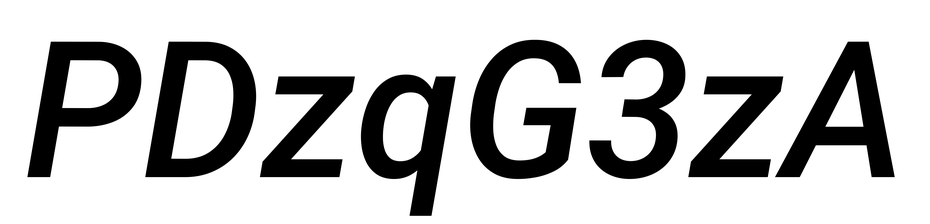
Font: Roboto-Italic_Medium_Italic